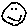
Label: smiley face